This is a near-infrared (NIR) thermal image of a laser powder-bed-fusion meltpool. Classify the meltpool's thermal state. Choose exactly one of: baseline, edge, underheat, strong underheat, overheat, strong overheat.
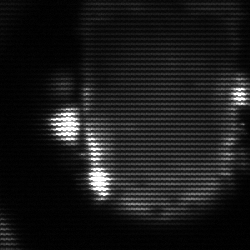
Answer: baseline